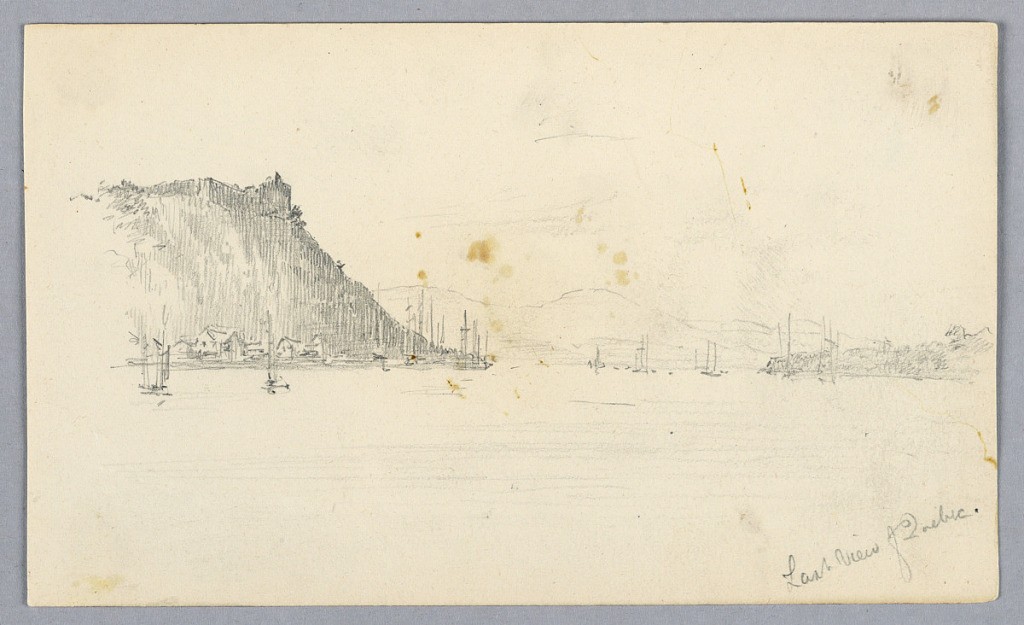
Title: Last View of Quebec
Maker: Arnold William Brunner, American, 1857–1925
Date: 1881
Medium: Graphite on paper
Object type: Drawing
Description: Narrows, with high ridge, right, boats, with mountains beyond.